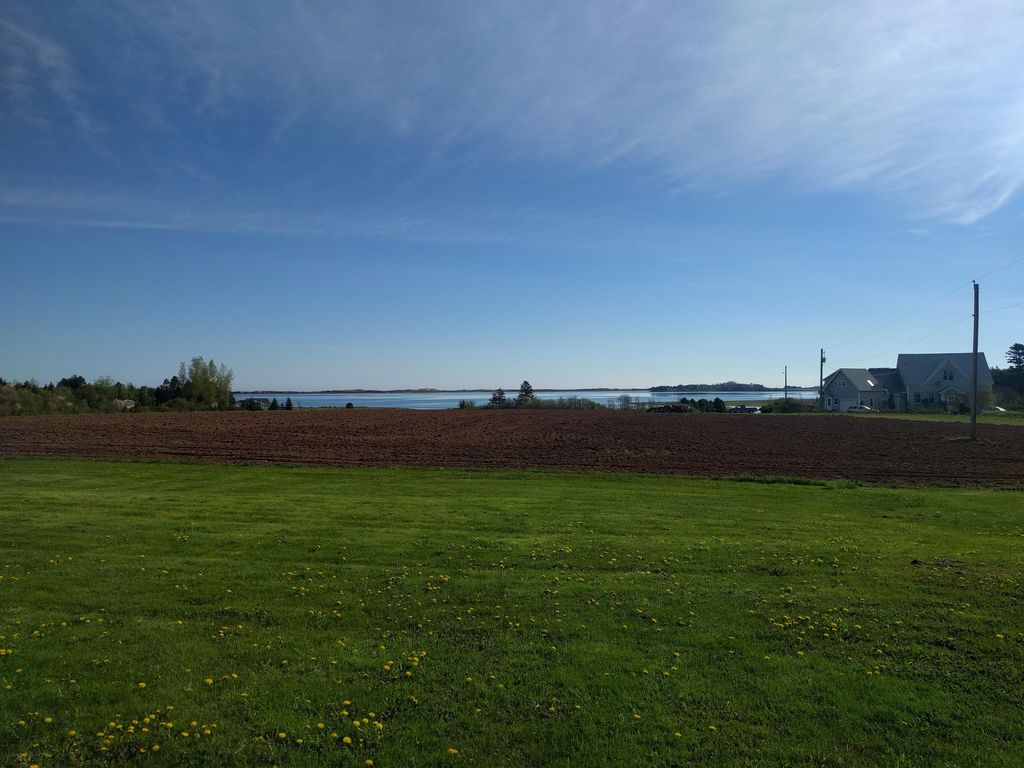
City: charlottetown